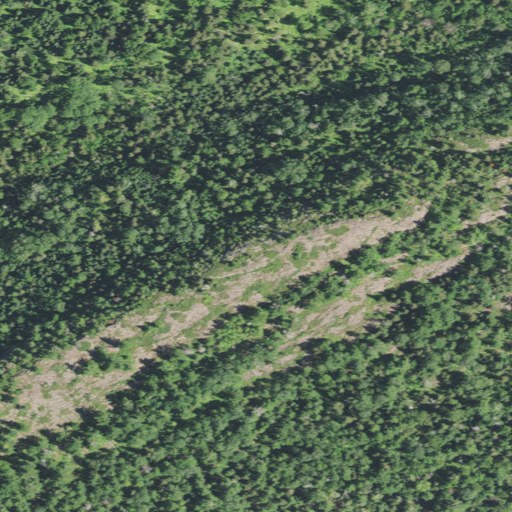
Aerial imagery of mountain in Michigan named Pine Mountain containing mixed forest, shrub, woody wetlands, evergreen forest, and deciduous forest